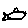
Label: fish